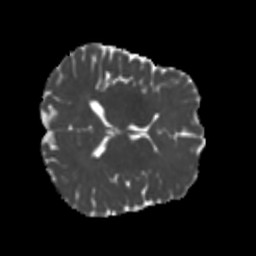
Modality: MD
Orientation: axial
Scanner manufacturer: siemens
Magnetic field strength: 3 T
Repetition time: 4 s
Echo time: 0.0594 s